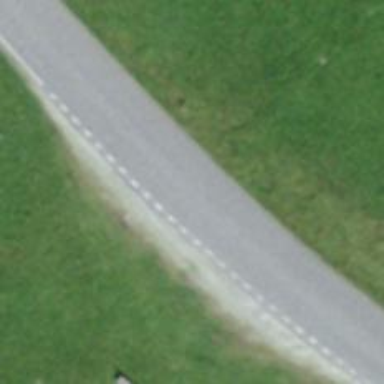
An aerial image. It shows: Passing place on the road.